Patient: sex F, age 75
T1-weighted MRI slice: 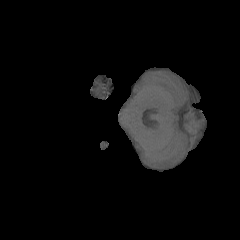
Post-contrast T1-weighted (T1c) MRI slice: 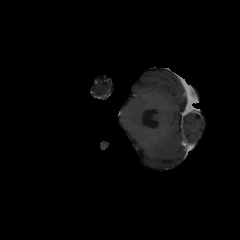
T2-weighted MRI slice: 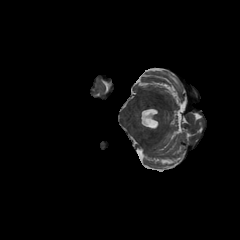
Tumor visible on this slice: no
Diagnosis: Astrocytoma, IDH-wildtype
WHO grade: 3